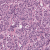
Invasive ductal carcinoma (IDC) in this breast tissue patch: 1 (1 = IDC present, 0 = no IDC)